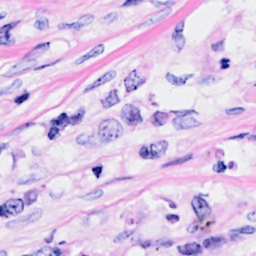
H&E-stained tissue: Breast